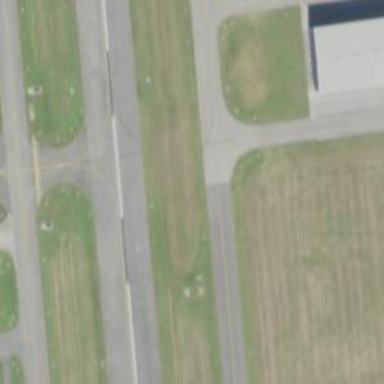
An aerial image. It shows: View of taxiway at the airport.